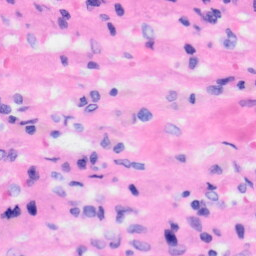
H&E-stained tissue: Liver